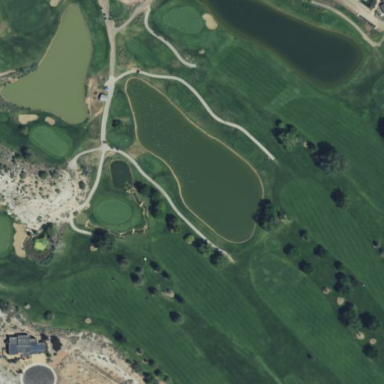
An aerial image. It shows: Picturesque lake serving as water hazard on golf course.